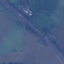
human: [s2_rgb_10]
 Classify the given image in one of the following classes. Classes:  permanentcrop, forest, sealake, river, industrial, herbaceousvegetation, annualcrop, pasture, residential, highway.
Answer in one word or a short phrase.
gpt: Highway